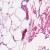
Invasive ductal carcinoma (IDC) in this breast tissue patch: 0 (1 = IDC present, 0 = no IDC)